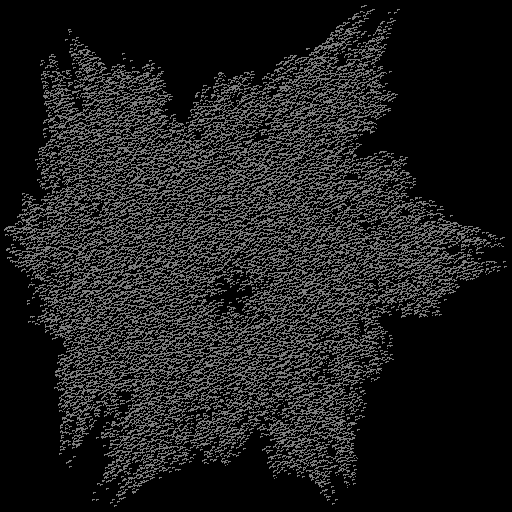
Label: bedder